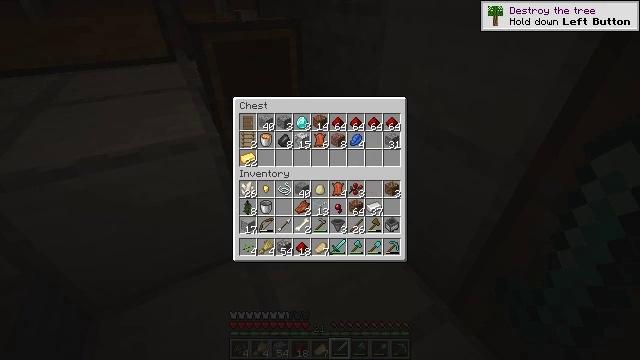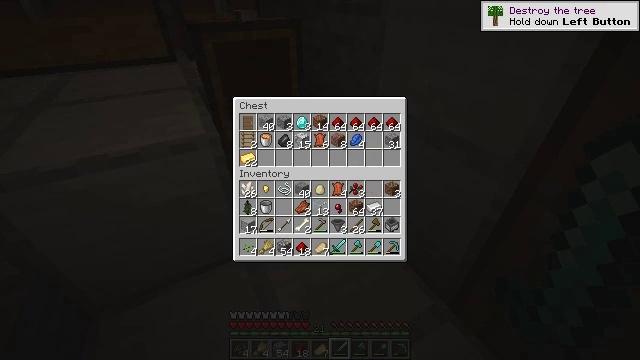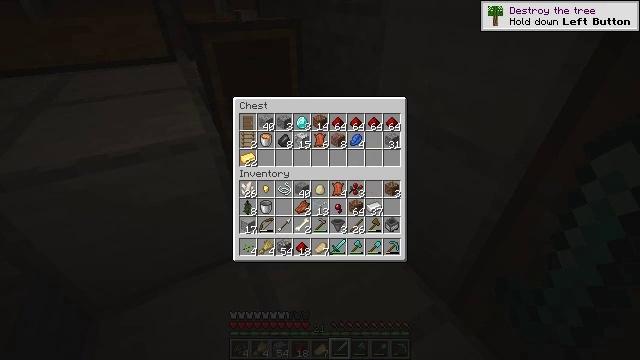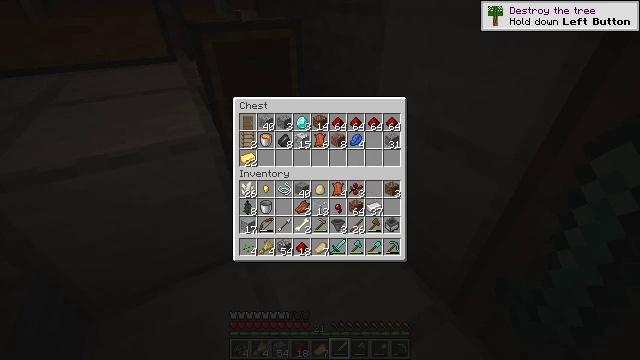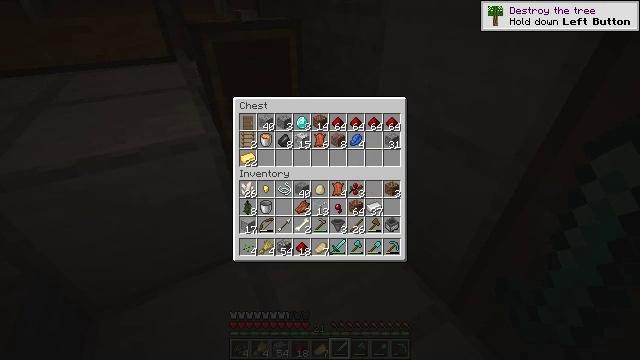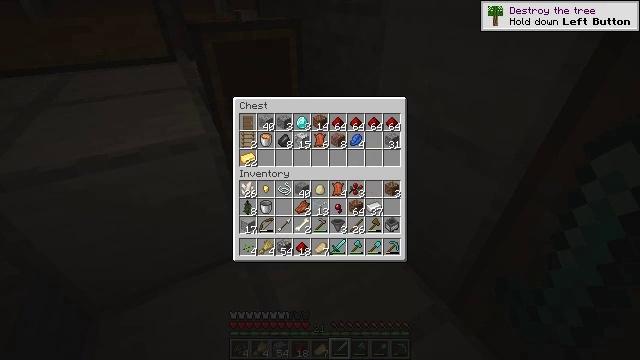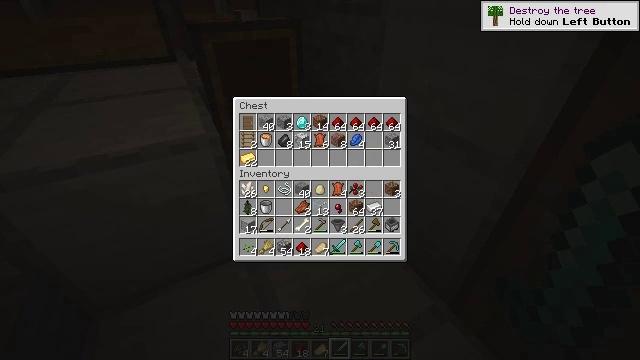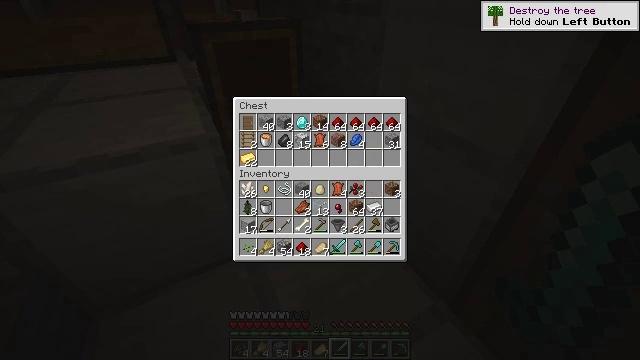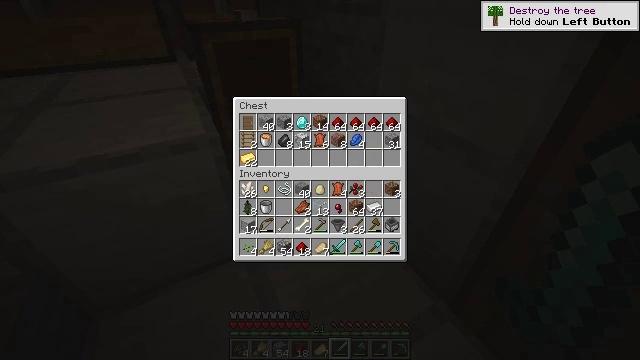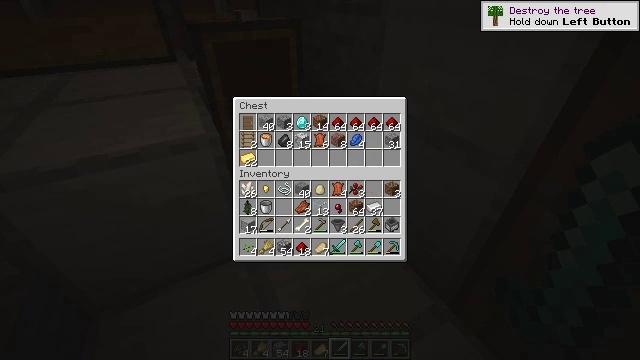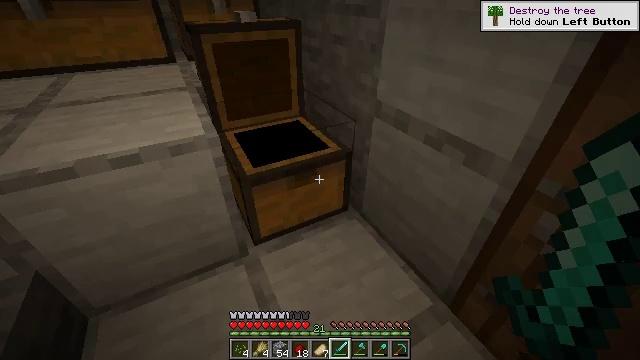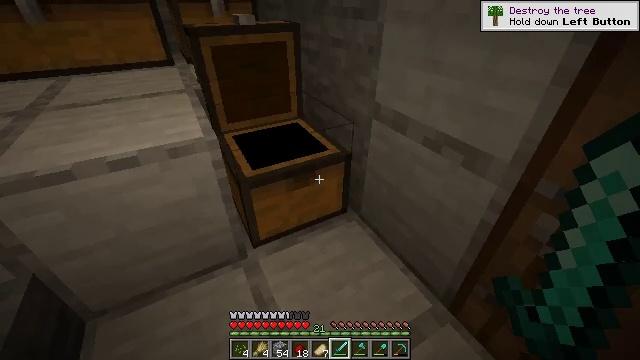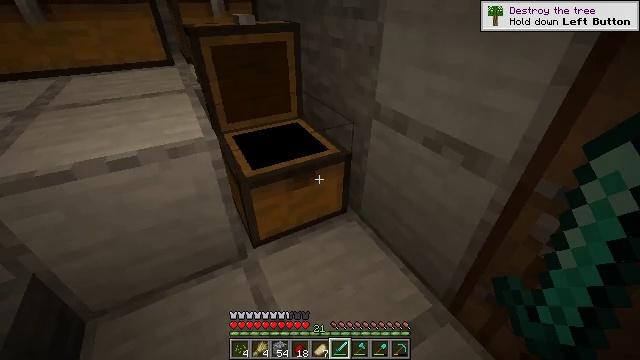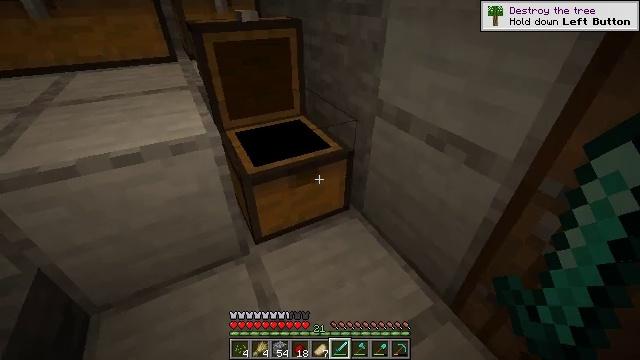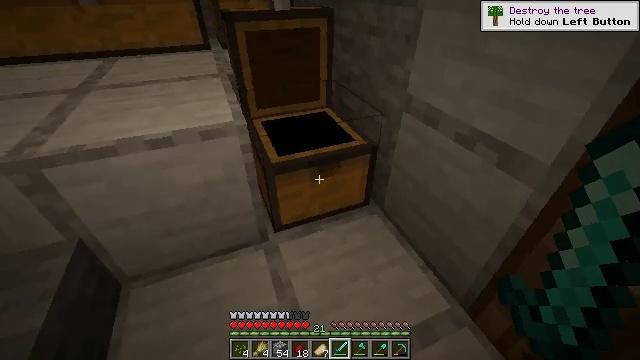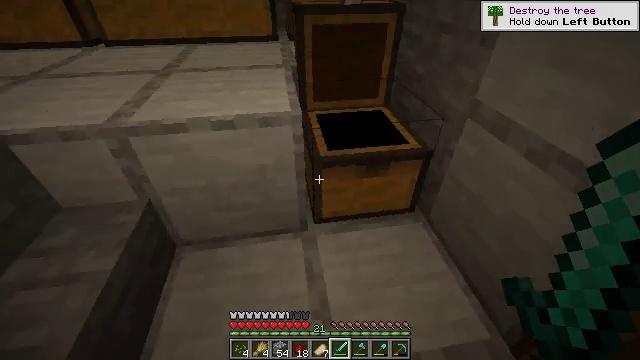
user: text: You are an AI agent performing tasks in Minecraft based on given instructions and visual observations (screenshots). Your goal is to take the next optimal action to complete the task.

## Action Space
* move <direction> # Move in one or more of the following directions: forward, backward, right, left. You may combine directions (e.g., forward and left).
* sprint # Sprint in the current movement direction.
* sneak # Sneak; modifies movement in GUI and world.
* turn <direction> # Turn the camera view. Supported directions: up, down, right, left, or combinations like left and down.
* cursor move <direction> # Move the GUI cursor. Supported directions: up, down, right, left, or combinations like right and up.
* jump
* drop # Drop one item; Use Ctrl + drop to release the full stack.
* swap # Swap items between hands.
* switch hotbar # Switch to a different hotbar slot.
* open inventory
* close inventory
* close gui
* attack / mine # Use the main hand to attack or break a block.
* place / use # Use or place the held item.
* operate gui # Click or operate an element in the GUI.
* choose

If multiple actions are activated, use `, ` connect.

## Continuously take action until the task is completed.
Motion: motion action
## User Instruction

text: Put materials in the crafting grid to craft a dispenser.
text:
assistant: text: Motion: no_op
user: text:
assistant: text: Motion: no_op
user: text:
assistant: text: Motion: no_op
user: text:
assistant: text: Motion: no_op
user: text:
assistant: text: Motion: no_op
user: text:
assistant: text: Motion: no_op
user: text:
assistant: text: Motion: no_op
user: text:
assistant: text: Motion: no_op
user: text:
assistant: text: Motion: no_op
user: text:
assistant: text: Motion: no_op
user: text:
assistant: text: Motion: no_op
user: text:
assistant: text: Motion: no_op
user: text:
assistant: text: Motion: no_op
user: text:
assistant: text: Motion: turn left and down
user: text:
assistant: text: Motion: turn left
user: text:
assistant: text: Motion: turn left
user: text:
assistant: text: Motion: turn left
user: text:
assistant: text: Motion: turn left
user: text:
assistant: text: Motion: turn left
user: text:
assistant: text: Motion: turn left
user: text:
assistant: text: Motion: turn left and up
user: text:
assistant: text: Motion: turn left and up
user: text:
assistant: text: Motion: turn left and up
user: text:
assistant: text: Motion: move forward
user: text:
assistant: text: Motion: move forward
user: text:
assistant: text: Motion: move forward, turn left and up
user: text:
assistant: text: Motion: move forward, turn left and up
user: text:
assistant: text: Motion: move forward, turn left and up
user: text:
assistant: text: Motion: move forward, turn left
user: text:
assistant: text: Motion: move forward, turn left and up